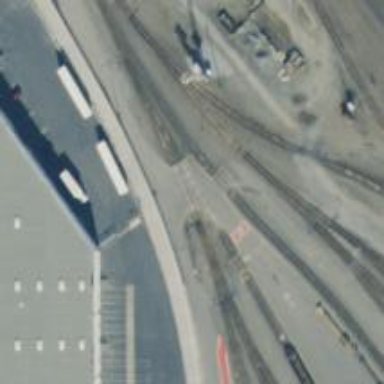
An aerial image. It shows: Railway yard.